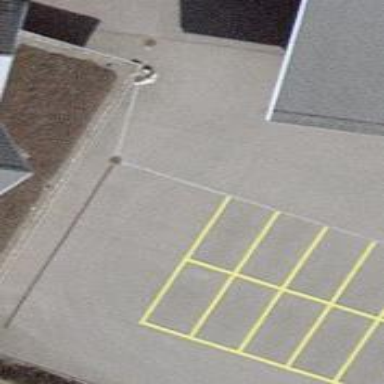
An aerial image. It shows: Road serving as parking aisle.